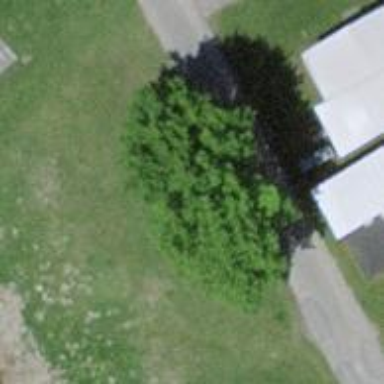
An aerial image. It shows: Broadleaved tree with lush leaves.